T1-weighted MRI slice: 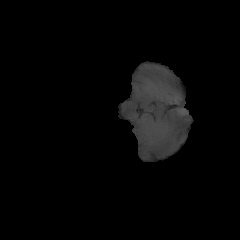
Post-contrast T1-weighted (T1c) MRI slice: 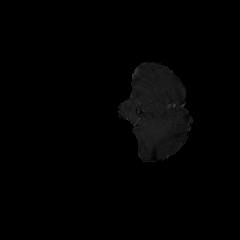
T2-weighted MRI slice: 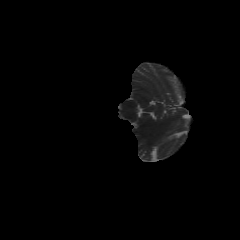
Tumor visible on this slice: no